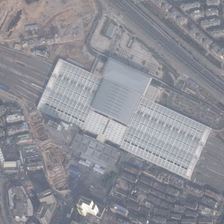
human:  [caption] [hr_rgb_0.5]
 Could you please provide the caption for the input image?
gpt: many buildings are in two sides of a railway station .

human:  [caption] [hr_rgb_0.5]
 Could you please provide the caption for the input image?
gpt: many buildings are in two sides of a railway station .

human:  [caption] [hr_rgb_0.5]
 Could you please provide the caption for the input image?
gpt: many buildings are in two sides of a railway station .

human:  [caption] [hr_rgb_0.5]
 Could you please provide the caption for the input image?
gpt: many buildings are in two sides of a railway station .

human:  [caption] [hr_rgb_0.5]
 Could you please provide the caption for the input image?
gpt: many buildings are in two sides of a railway station .